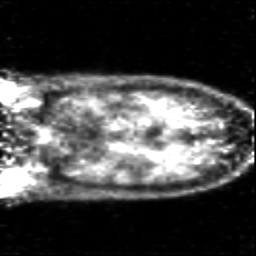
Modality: PET
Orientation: coronal
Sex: male
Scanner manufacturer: siemens